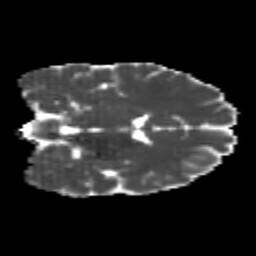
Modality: MD
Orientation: coronal
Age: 25
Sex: male
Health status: healthy
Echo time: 0.074 s